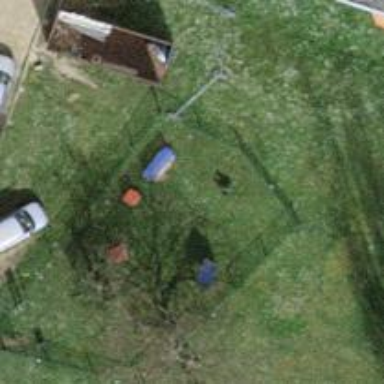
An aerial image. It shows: Playground area for leisure land.